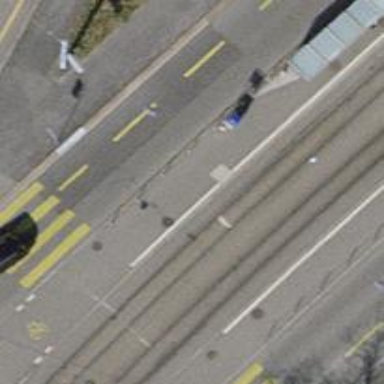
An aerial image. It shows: Tram stop with stop position for public transport.